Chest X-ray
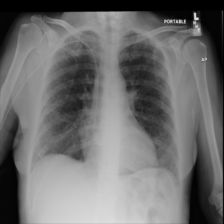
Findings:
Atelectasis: negative
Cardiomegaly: negative
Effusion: negative
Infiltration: negative
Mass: negative
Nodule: positive
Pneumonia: negative
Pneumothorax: negative
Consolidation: negative
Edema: negative
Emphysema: negative
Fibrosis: negative
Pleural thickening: negative
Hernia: negative